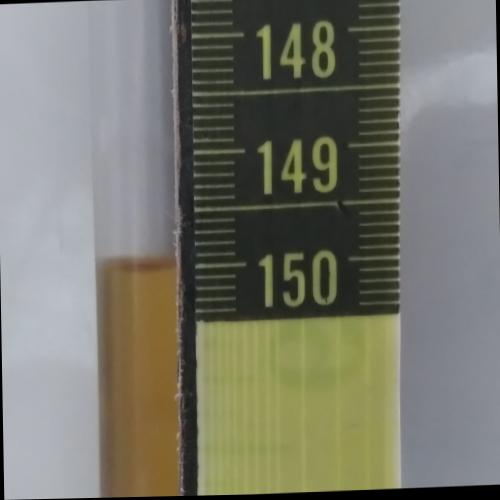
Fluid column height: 150.0 cm